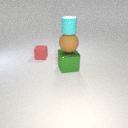
large brown rubber sphere above large green metal cube